Question:
Hi I would like to create a page to render the above in a Bootstrap website that I'm currently working on. Would Bootstrap Panel's be the best approach to create this, I would have to override the border, horizontal rule, and background colours. I believe this would be easy enough to do but is there an easier approach to this?
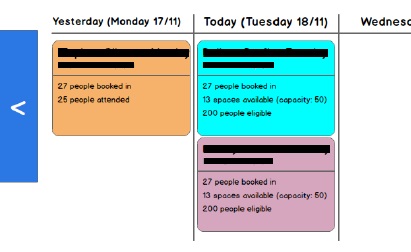
Answer: Using the box in AdminLte combined with the columns of bootstrap, and just changing the background-color of the box should give you your desired outcome. Something like the following.
'''
<style>
.box .orange{
background-color: orange;
}
.box .blue{
background-color: blue;
}
</style>
<div class="row">
<div class="col-md-1">
<div class="box box-solid orange">
<div class="box-header with-border">
<h3 class="box-title">Title of panel</h3>
<div class="box-body">
<p>27 people booked in</p>
<p>25 people attented</p>
</div>
</div>
</div>
</div>
<div class="col-md-1">
<div class="box box-solid blue">
<div class="box-header with-border">
<h3 class="box-title">Title of panel</h3>
<div class="box-body">
<p>27 people booked in</p>
<p>25 people attented</p>
</div>
</div>
</div>
</div>
</div>
'''